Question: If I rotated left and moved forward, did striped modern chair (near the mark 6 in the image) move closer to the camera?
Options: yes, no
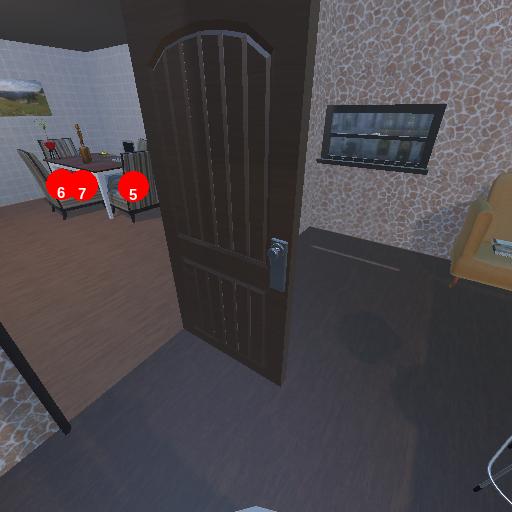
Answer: yes